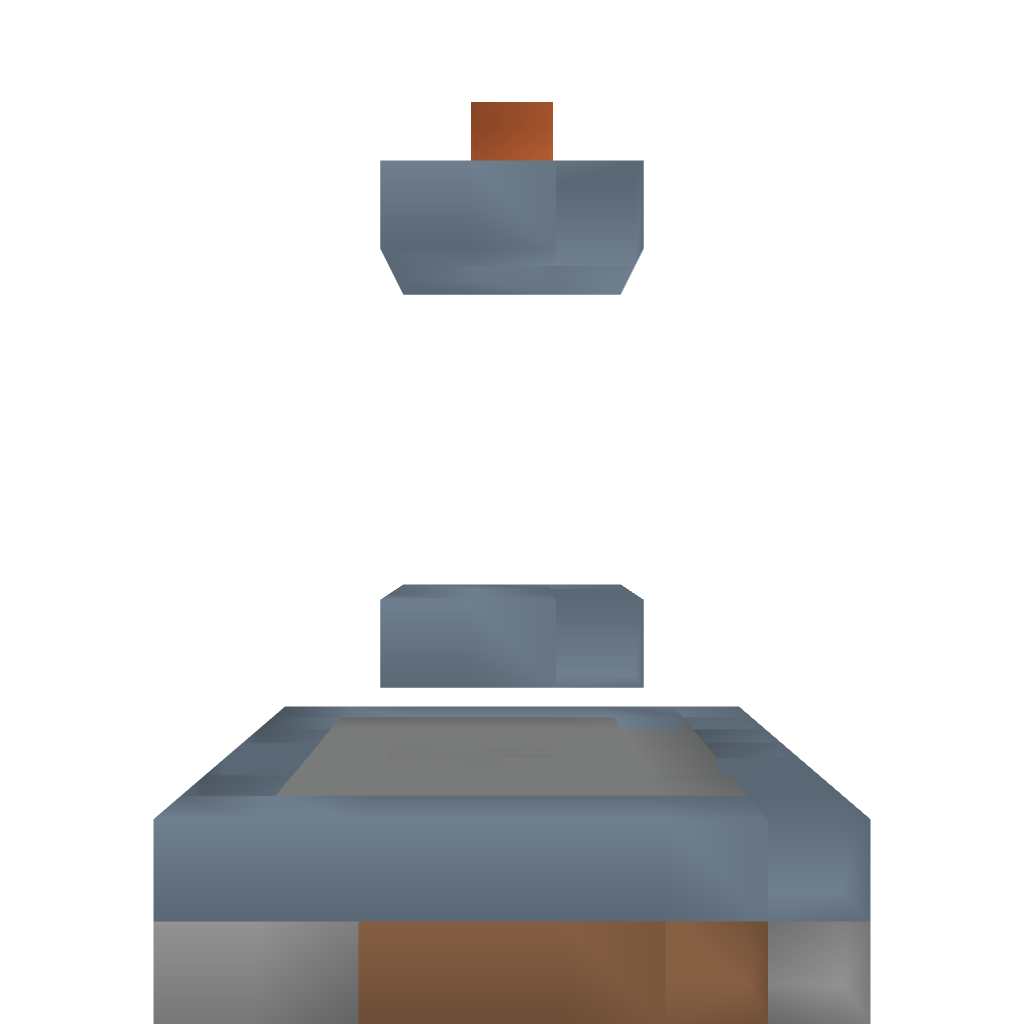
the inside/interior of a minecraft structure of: Goblet of Fire